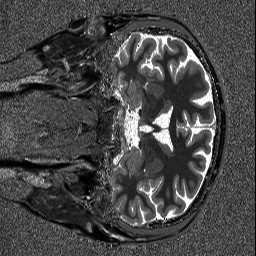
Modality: T1map
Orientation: coronal
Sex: male